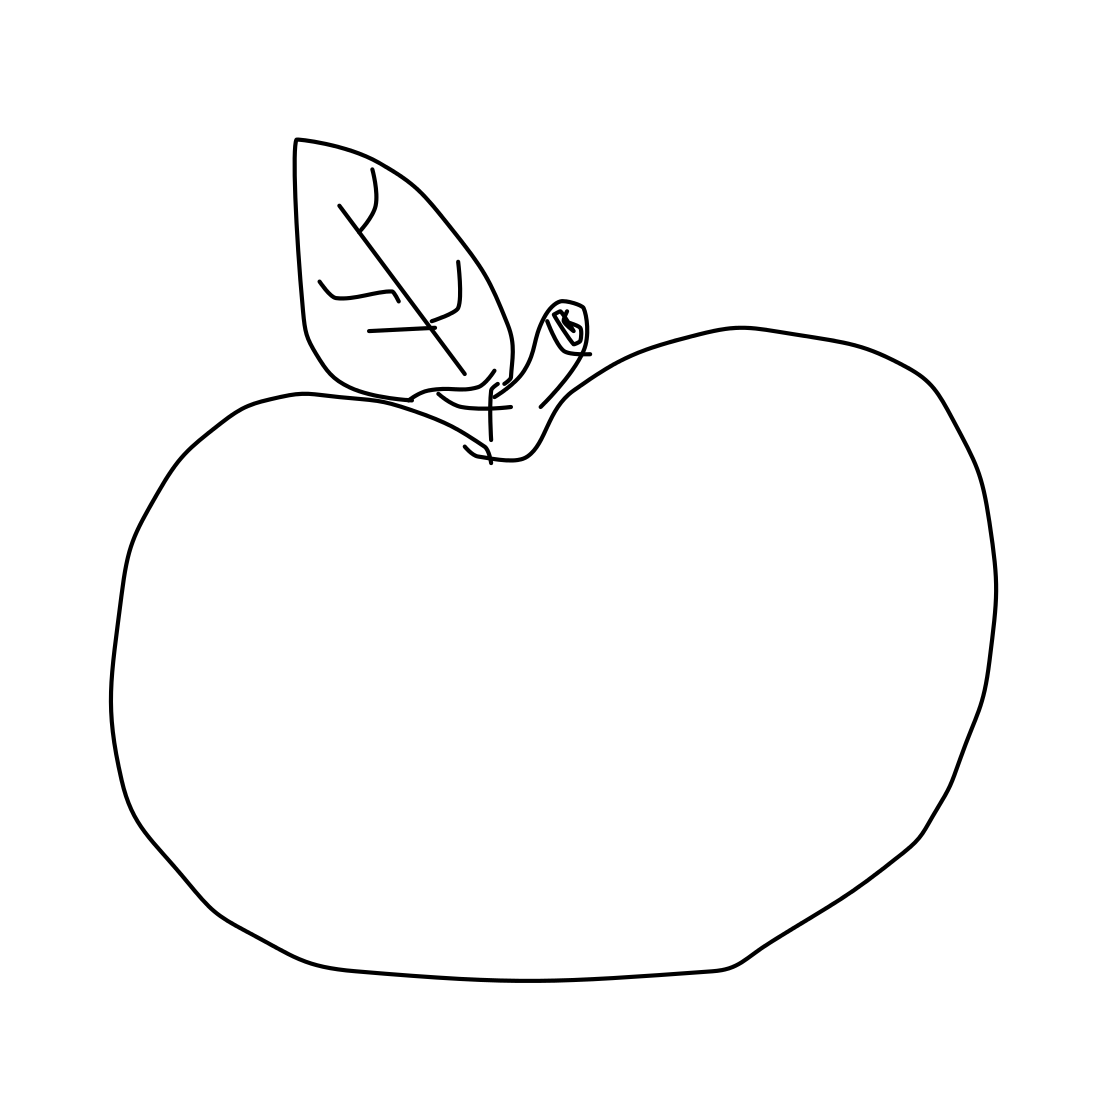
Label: apple